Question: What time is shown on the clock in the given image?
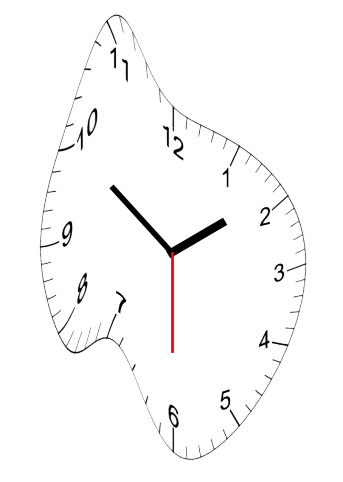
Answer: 01:50:30